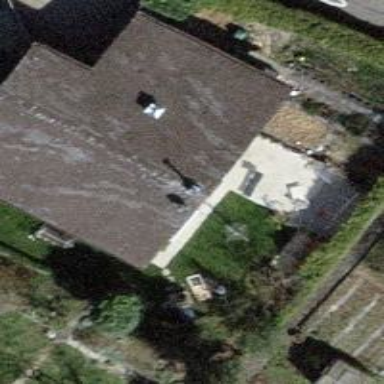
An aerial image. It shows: Building with tiled roof.